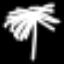
Label: palm tree